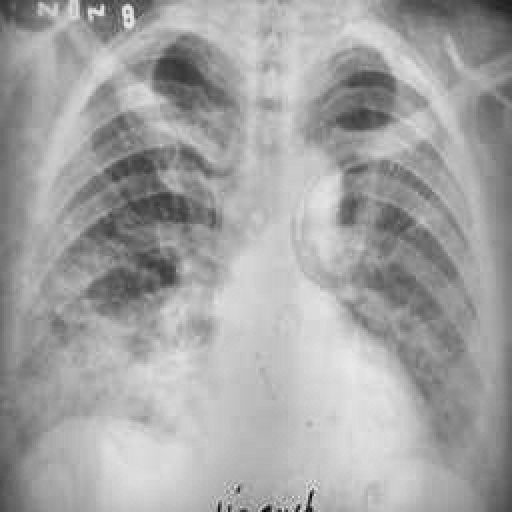
Finding: TUBERCULOSIS